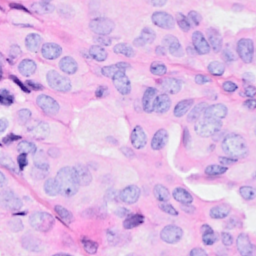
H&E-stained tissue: Breast